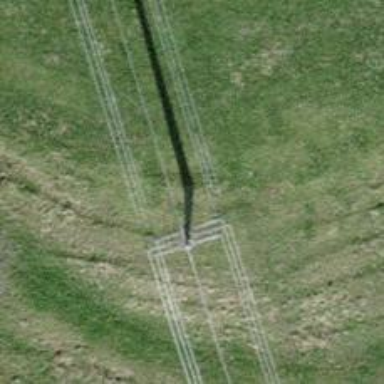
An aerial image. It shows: Power line is depicted.